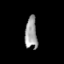
Tissue: prostate
Cell type: T cells
Senescence score: 0.3153
Nuclear area (px): 378
Mean DAPI intensity: 156.606